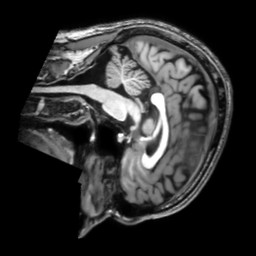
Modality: T1w
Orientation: sagittal